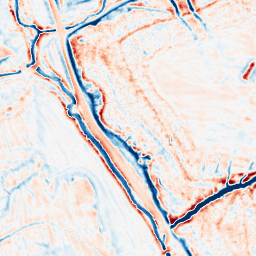
Category: edge_preserving
Decomposition family: bilateral
Decomposition parameters: d: 15
sigma_color: 75
sigma_space: 50
Upsampling method: sinc_hamming
Upsampling parameters: scale: 2
kernel_size: 4
Upsampling scale: 2